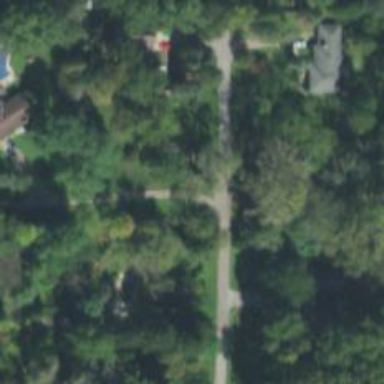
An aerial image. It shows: Driveway.